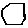
Label: hexagon